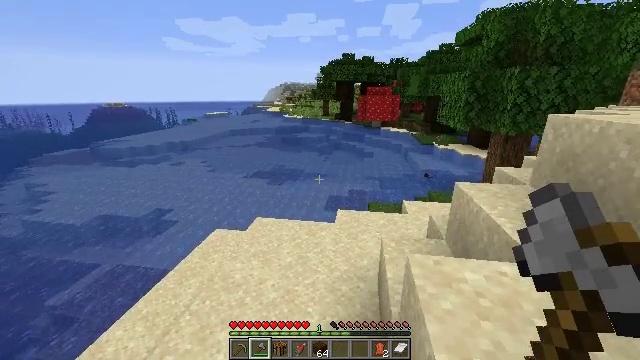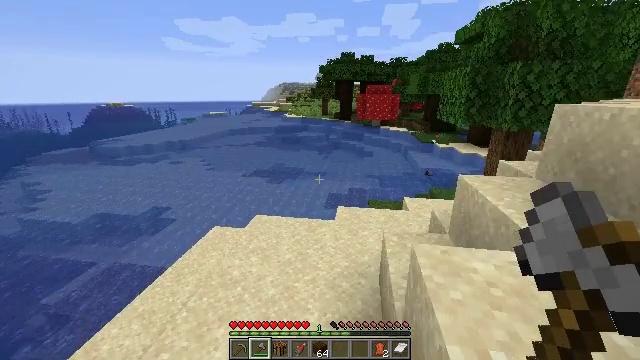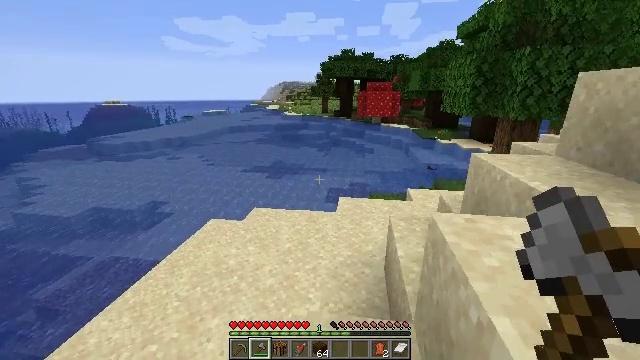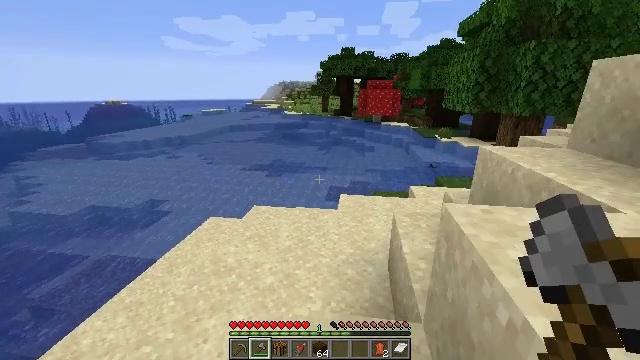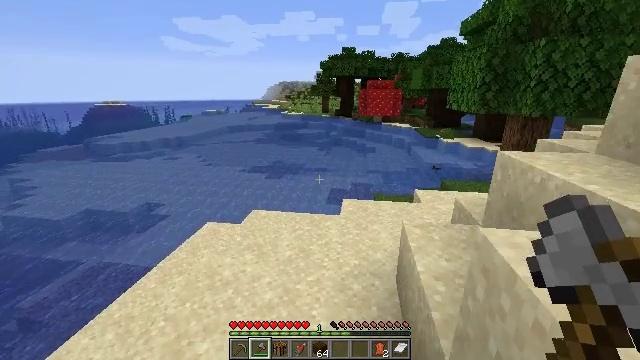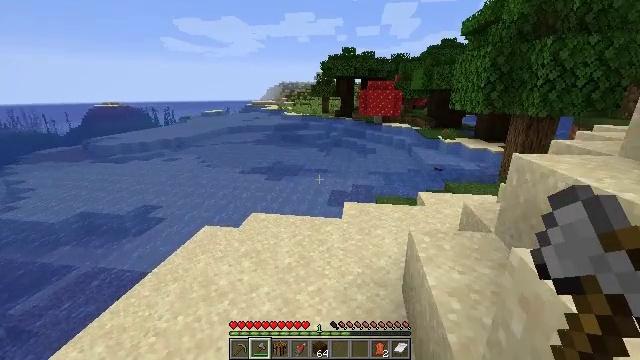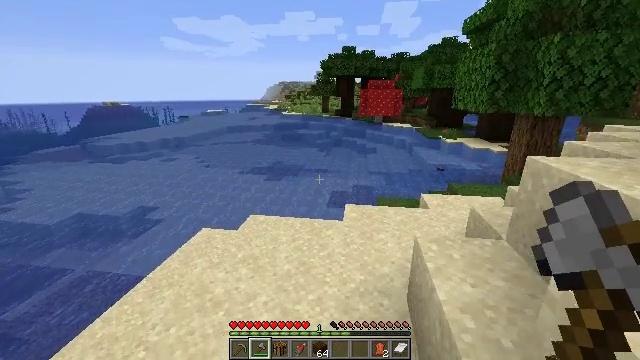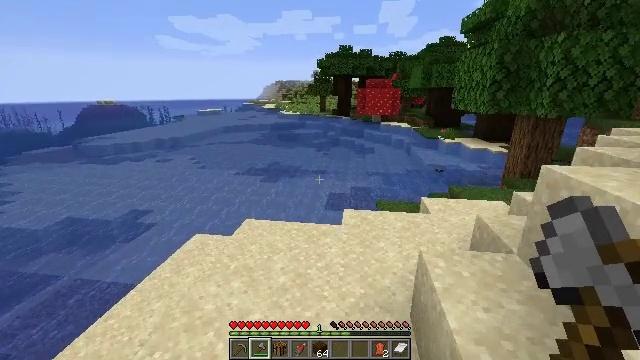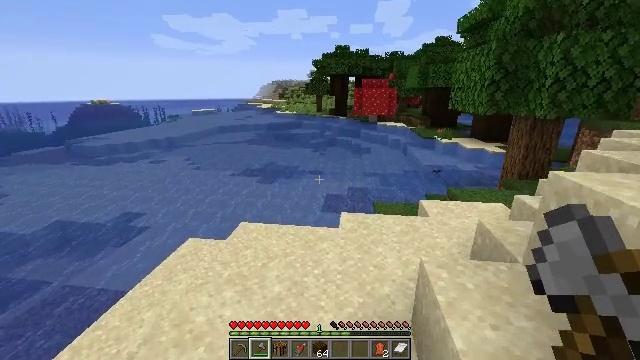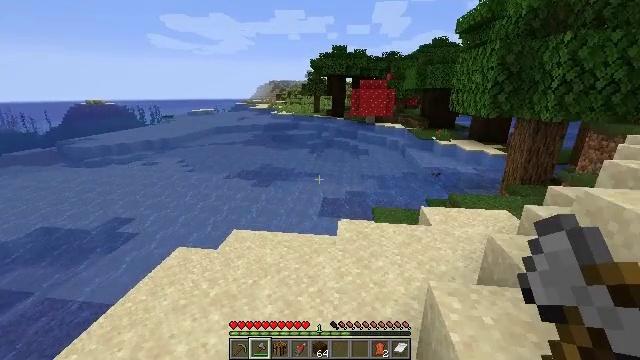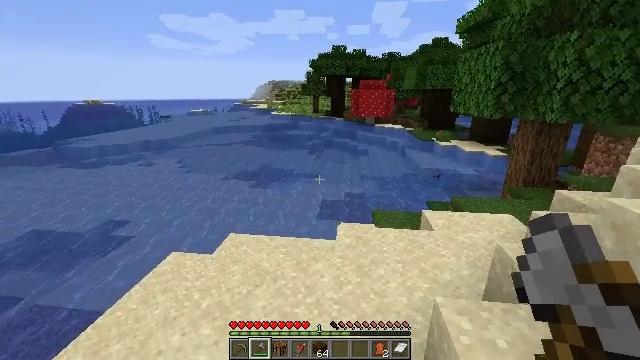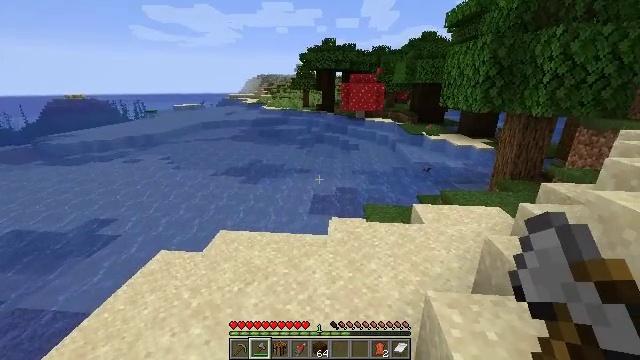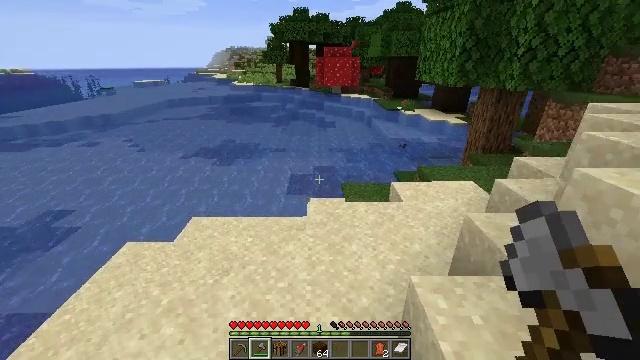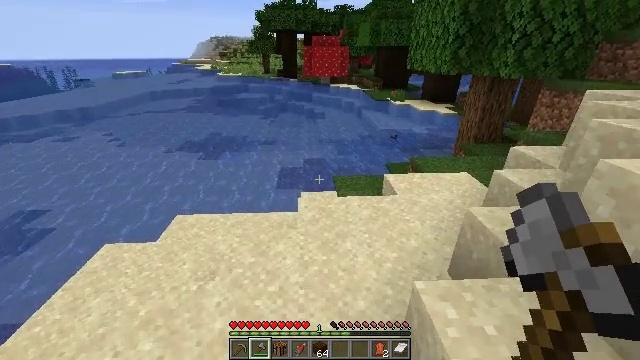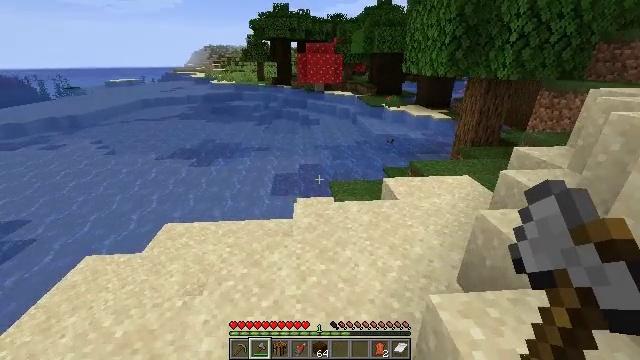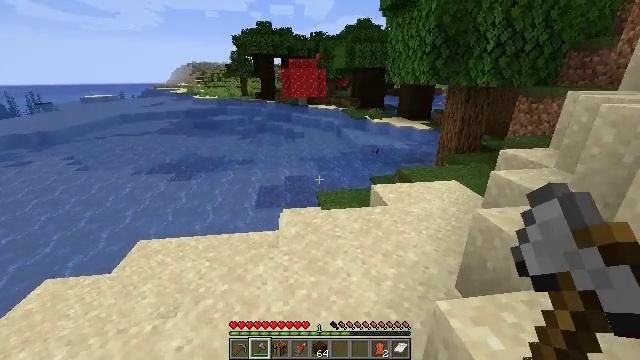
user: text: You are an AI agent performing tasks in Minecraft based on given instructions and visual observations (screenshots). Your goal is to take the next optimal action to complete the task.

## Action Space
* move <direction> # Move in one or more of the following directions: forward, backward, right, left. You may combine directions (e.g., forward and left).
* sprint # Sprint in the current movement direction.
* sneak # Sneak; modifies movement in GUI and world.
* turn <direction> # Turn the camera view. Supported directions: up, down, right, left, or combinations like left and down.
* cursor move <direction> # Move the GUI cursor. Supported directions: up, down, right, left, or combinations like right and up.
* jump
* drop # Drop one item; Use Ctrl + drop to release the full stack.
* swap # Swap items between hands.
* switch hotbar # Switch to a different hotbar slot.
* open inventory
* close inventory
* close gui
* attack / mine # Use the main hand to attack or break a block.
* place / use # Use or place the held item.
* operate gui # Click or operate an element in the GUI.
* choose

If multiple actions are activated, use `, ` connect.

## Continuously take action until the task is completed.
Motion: motion action
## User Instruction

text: Mine the lilac flower.
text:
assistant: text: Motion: move forward
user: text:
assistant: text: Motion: move forward
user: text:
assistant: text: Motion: move forward
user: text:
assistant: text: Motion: move forward
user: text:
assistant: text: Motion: move forward
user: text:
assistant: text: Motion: move forward
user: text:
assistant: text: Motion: move forward
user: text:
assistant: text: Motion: move forward
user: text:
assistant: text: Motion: move forward
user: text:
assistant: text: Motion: move forward
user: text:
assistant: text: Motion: move forward, turn right and down
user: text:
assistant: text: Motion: move forward, turn right and down
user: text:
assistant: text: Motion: move forward, turn right and down
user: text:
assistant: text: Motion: move forward, turn right and up
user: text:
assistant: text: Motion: move forward, turn right and up
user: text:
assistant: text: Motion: move forward, turn right and up
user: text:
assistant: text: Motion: move forward and move left, turn right and up
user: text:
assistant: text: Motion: move forward and move left, turn right
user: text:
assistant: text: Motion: move forward and move left, turn right
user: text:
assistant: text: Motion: move forward and move left, turn right
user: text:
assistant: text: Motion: move forward and move left
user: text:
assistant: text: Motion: move forward and move left
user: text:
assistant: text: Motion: move forward and move left
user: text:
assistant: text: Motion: move forward and move left
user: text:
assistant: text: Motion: move forward and move left
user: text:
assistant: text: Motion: move forward and move left, turn right
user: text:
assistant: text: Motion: move forward and move left, turn right
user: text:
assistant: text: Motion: move forward and move left, turn right and up
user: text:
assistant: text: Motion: move forward and move left, turn right and up
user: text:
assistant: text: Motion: move forward, turn right